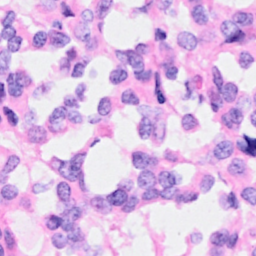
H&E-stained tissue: Breast